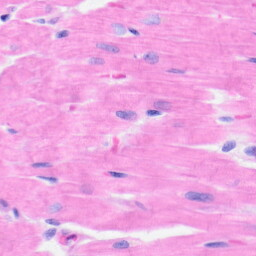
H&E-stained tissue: Heart